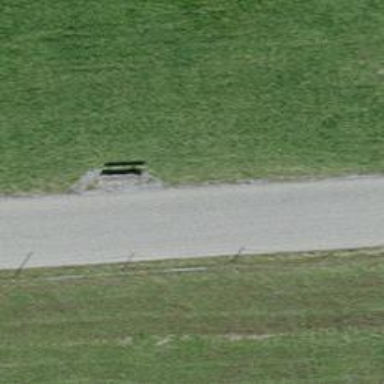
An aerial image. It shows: Brown bench in the vicinity.